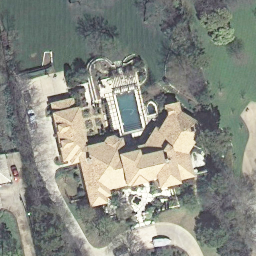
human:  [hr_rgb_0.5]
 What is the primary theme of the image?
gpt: sparse residential